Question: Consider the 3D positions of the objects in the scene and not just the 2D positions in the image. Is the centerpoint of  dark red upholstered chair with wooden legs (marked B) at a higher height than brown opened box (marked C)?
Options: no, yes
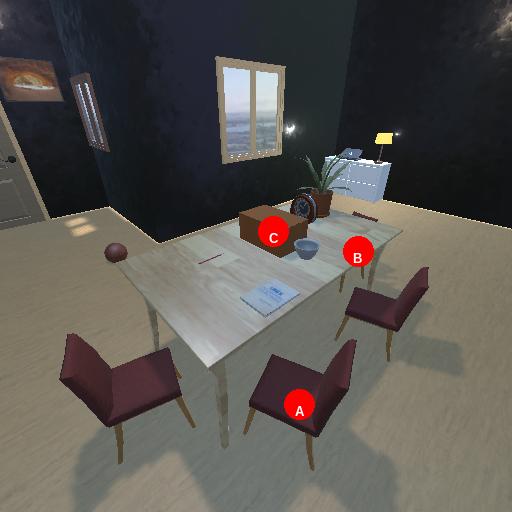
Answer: no